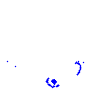
Particle: pion